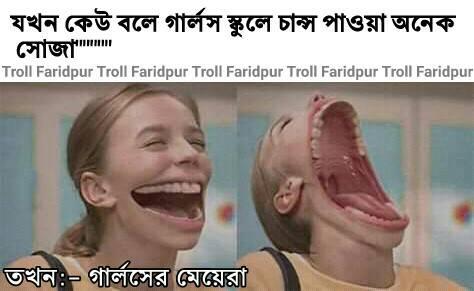
Caption: যখন  কেউ বলে গার্লস স্কুলে চান্স পাওয়া অনেক সোজা     তখন   গার্লসের মেয়েরা
Label: non-hate